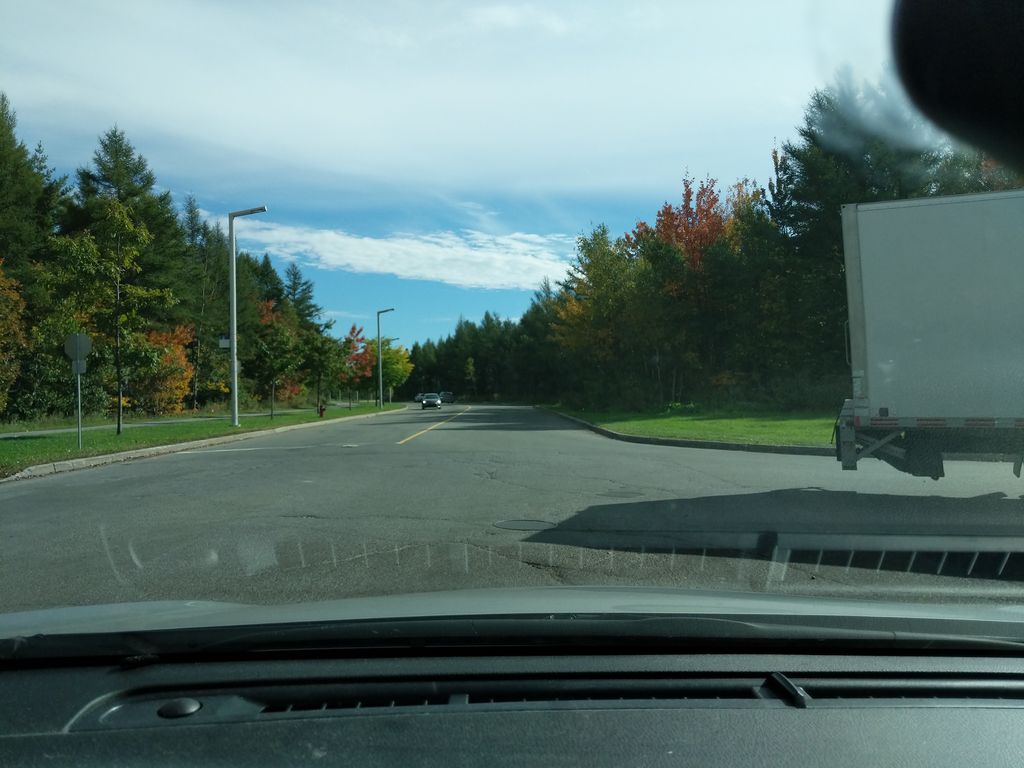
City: quebec_city